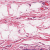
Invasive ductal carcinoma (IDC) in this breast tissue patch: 0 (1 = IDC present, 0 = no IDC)